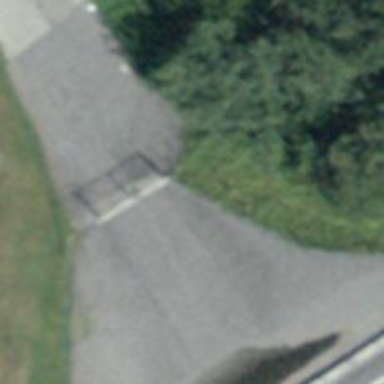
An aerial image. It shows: Gate.